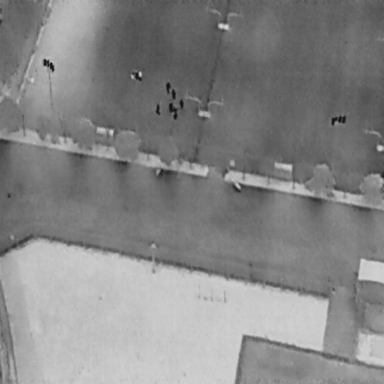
There are six People in the infrared image.